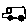
Label: car